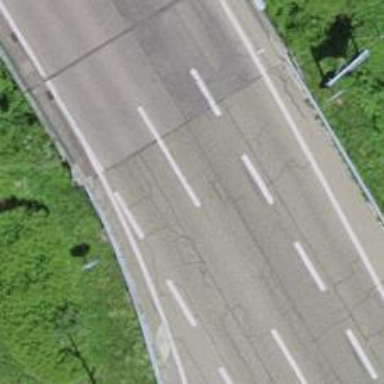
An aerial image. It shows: Asphalt motorway.